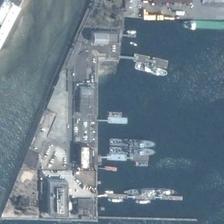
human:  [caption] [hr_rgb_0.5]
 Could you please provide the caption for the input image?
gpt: several boats are in a port near a wharf .

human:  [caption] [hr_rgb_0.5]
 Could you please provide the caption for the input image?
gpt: several boats are in a port near a wharf .

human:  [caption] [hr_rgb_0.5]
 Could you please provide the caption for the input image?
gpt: several boats are in a port near a wharf .

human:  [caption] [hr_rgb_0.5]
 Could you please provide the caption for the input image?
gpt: several boats are in a port near a wharf .

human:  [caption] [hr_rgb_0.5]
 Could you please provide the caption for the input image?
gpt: several boats are in a port near a wharf .